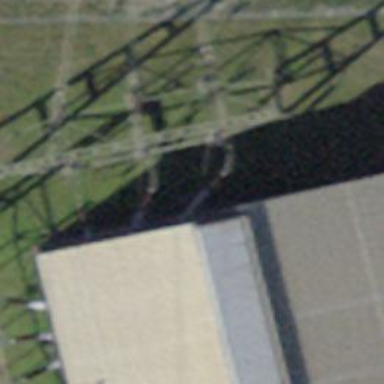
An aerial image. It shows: Terminal for power distribution.